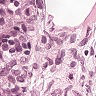
Metastatic tissue present: yes